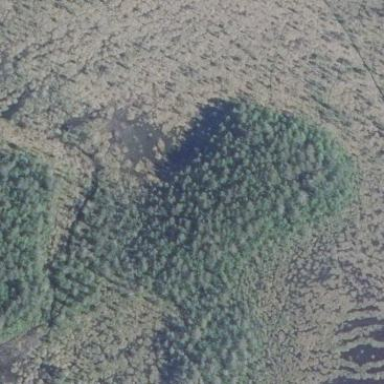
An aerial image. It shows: Woodland with needle-leaved trees.